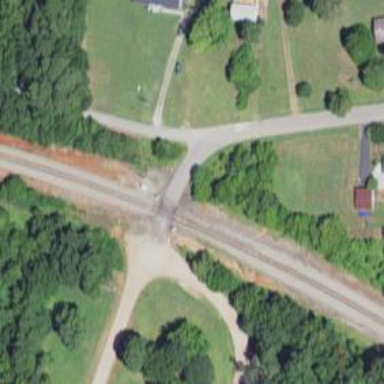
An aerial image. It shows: Railway level crossing.